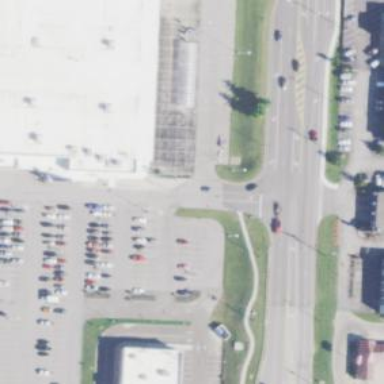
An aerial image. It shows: Marked crossing on the road.